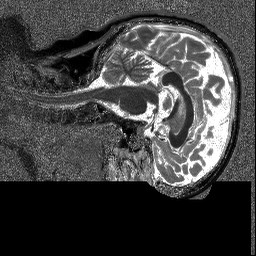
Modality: T1map
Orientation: sagittal
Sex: female